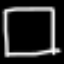
Label: square